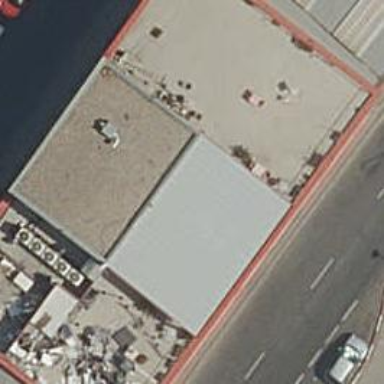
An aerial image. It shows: Building housing fuel station.